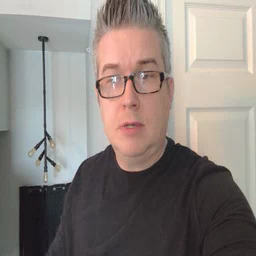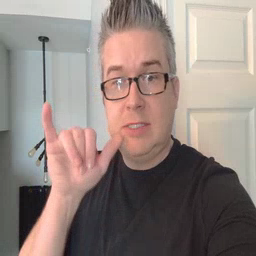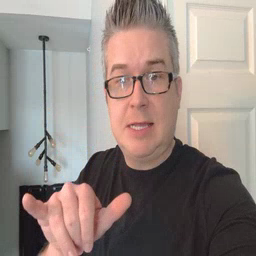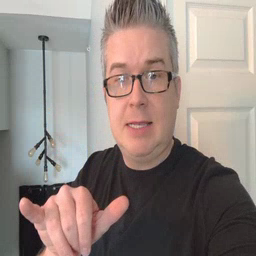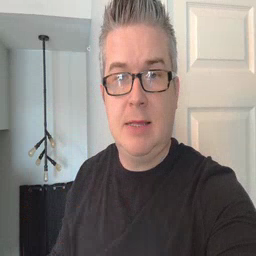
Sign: stay